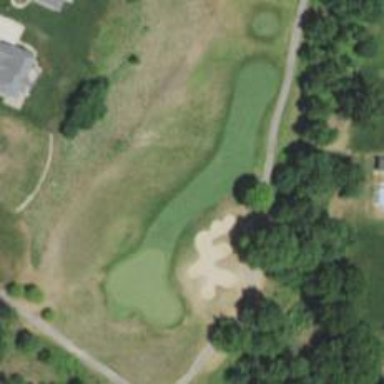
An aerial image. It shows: View of golf hole.